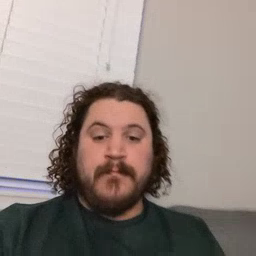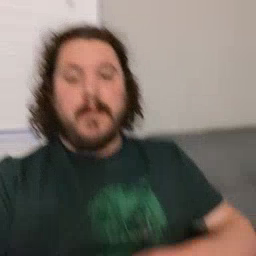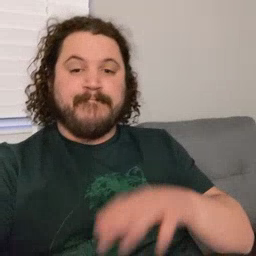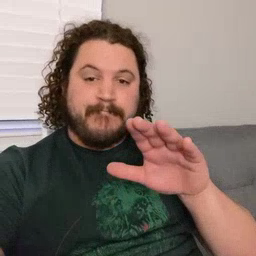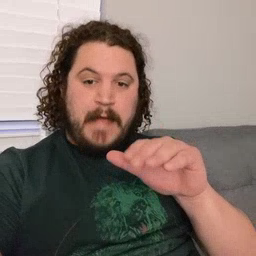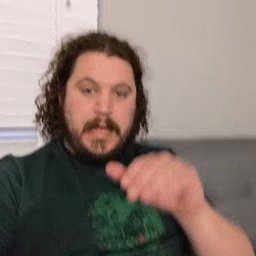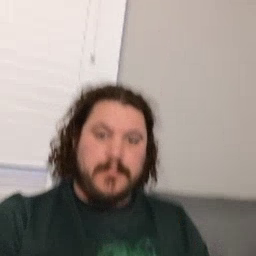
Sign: bye